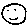
Label: smiley face